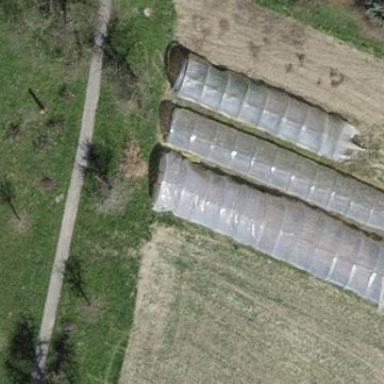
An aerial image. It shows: Greenhouse.